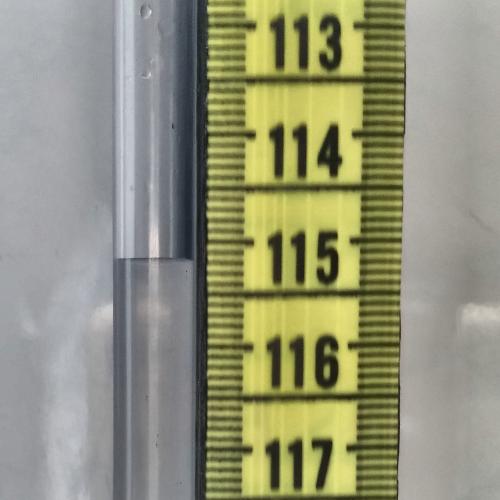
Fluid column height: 115.2 cm